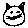
Label: cat